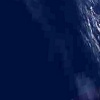
Label: water